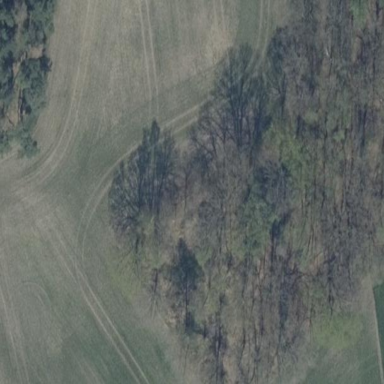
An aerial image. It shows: Forest area.